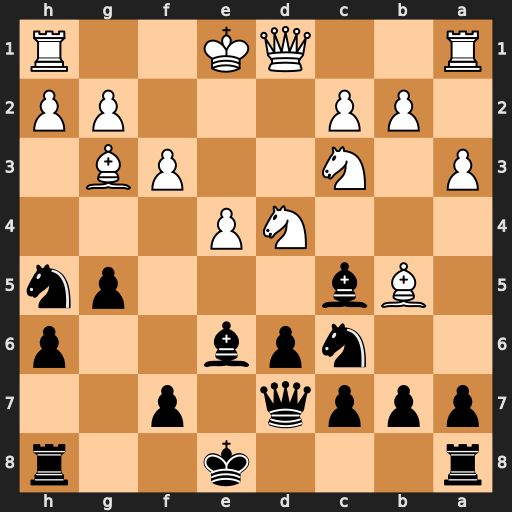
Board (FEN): r3k2r/pppq1p2/2npb2p/1Bb3pn/3NP3/P1N2PB1/1PP3PP/R2QK2R
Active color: b
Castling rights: KQkq
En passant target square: -
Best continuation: Bxd4 Qxd4 Nxd4